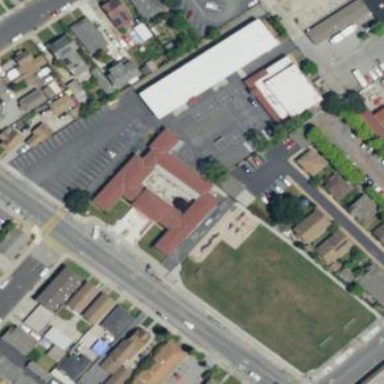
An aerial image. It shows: School.